Aerial crown-view tile of a tropical tree (Barro Colorado Island, Panama), acquired 20250217:
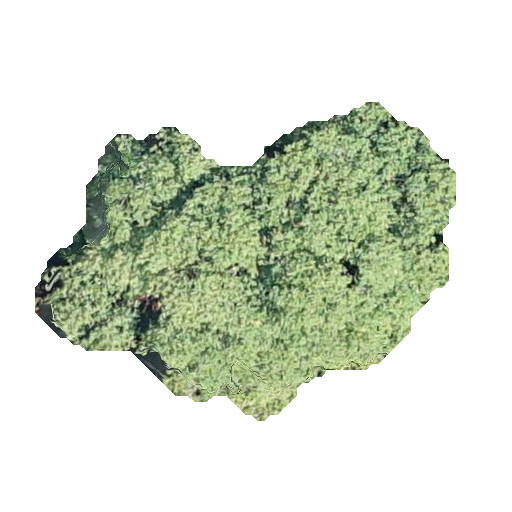
Species: Hieronyma alchorneoides
GBIF accepted scientific name: Hieronyma alchorneoides
Crown area: 129.735 m²